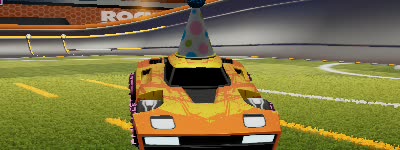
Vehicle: breakout